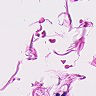
Metastatic tissue present: no